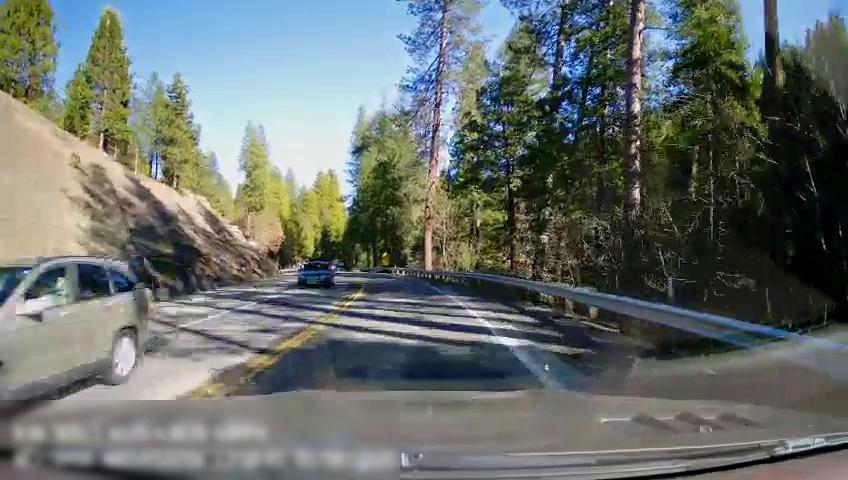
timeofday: Day
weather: Sunny
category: Drivable Space
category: Vehicles | Car
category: Vehicles | Car
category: Lanes | Alternate Lane
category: Lanes | Opposite Lane
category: Lanes | Current Lane
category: Lanes | Opposite Lane